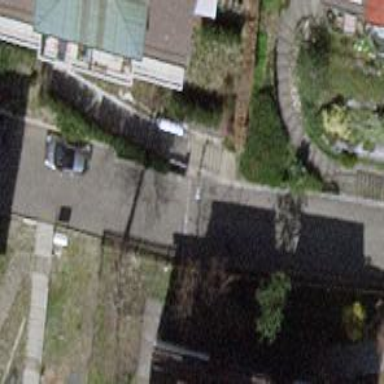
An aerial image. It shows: Smooth asphalt road in residential area.